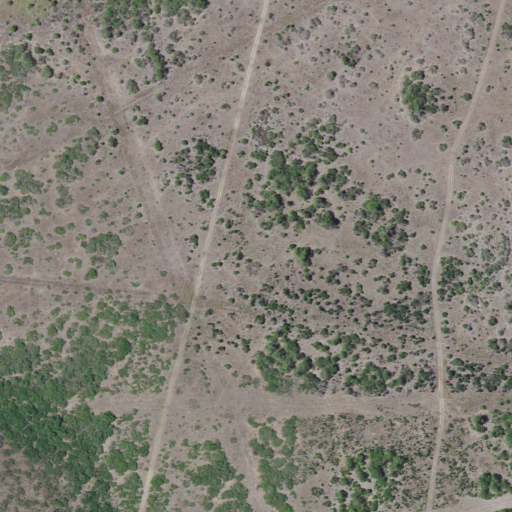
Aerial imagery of plain(s) in Texas named Big Cabeza Pasture containing shrub and woody wetlands